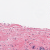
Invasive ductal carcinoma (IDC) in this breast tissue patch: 0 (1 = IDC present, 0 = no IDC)